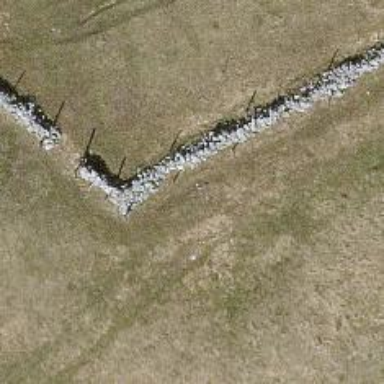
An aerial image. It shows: Wall barrier.